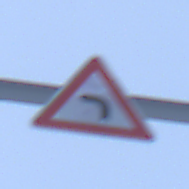
Verkehrszeichen: KurveLinks
Umgebung: Outdoor, Nature
Tageszeit: Midday
Wetter: Overcast
Licht: Natural
Jahreszeit: Winter
Kontrast: LowContrast